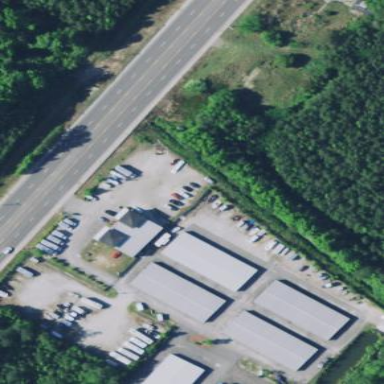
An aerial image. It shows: Commercial area with storage rental shop.